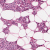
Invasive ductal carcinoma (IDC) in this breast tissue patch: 1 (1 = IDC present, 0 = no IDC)